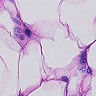
Metastatic tissue present: no